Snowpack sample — Loveland Pass, Silver Plume, Colorado, USA (1/12/25, 11:40 AM MST)
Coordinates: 39.66, -105.88
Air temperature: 7 °F
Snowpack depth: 140 cm
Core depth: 10 cm
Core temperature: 41 °F
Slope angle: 11°, slope face: 30°
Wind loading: high
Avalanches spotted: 2
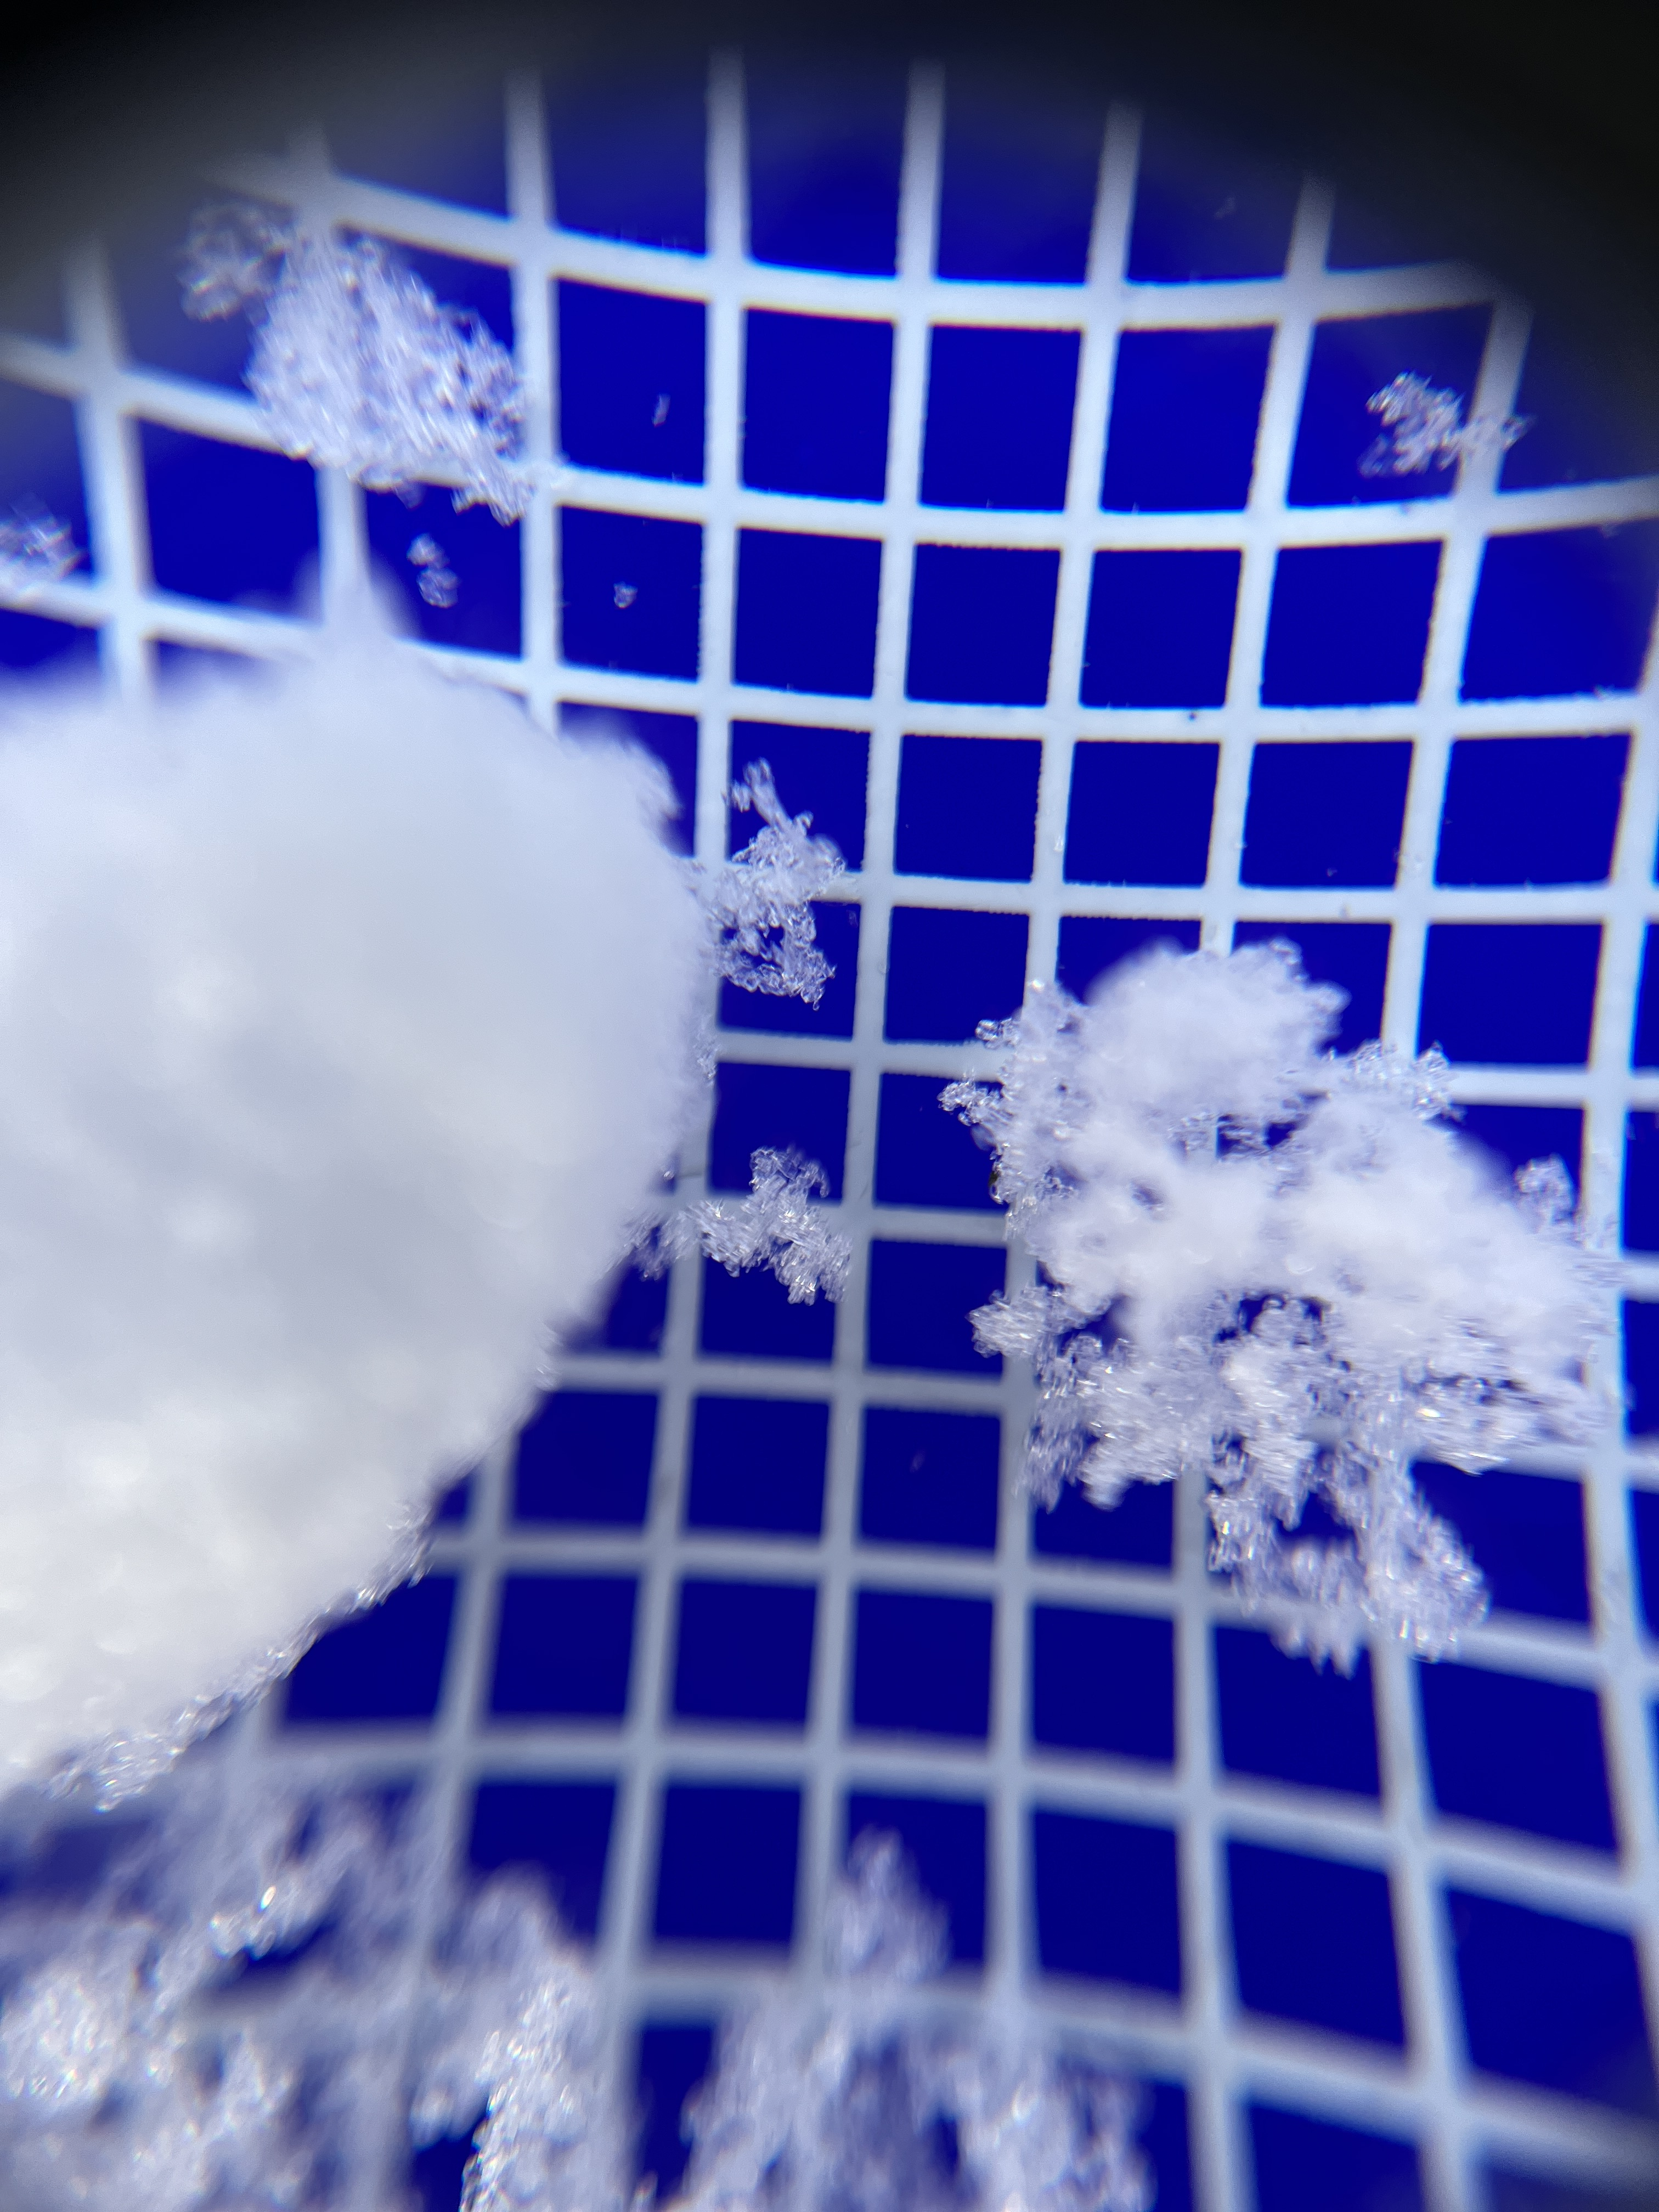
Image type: magnified_profile
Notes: Pilot using slightly modified coring method that took too large segment for snow profile picturing, advised not to use in higher level models. Two avalanche on south face nearby, partially cloudy with light snow in the last 24 hours. Lots of wind loading on eastern features.